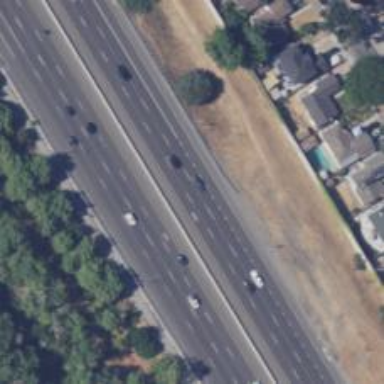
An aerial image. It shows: Motorway.